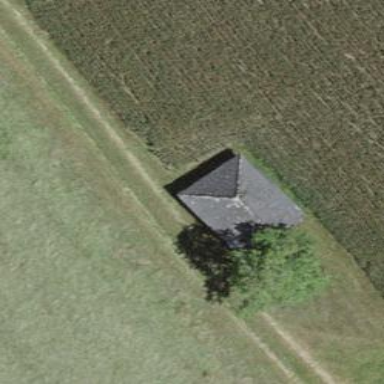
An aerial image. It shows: Rural barn.